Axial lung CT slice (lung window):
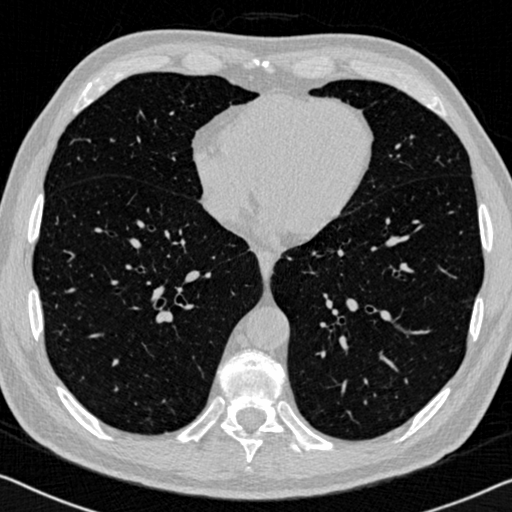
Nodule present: no